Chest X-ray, PA view. Patient: 64 years old, sex M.
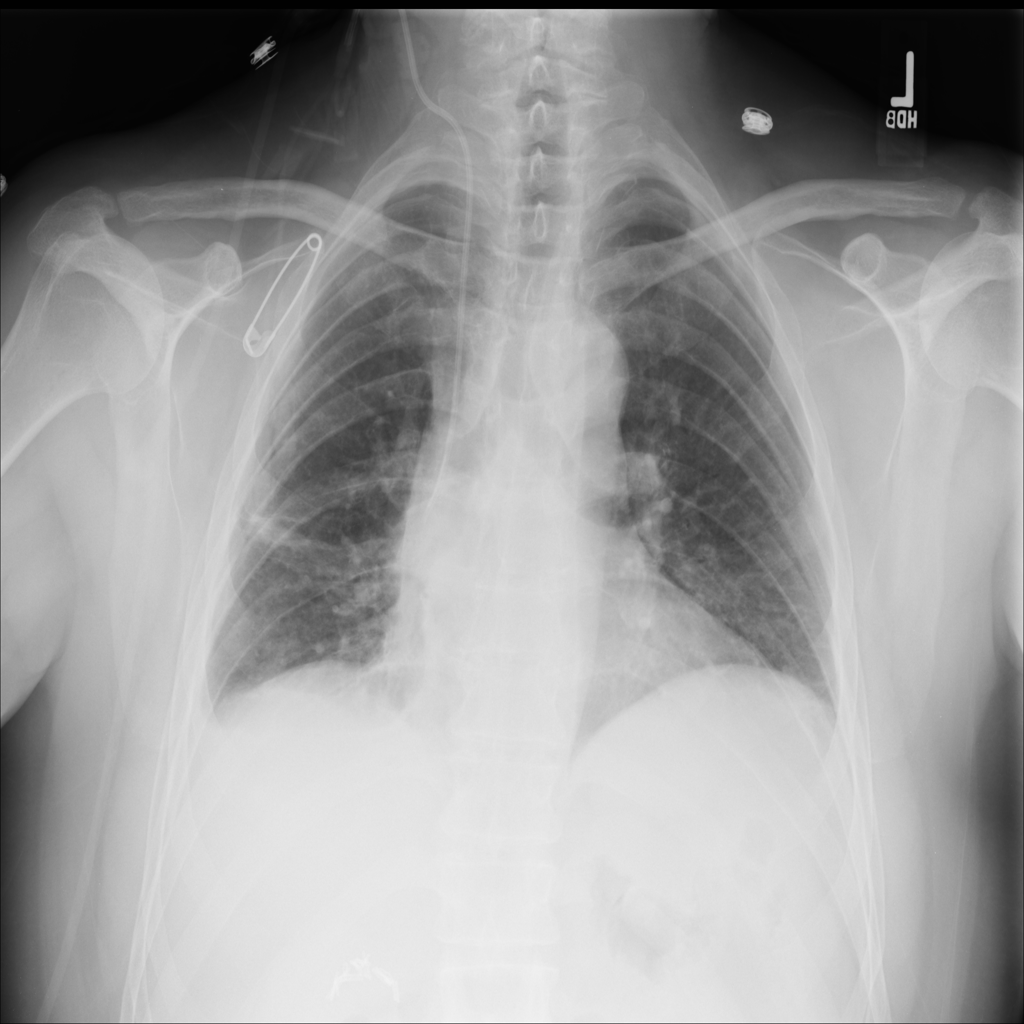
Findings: No Finding